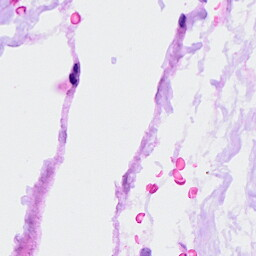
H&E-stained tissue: Ovarian